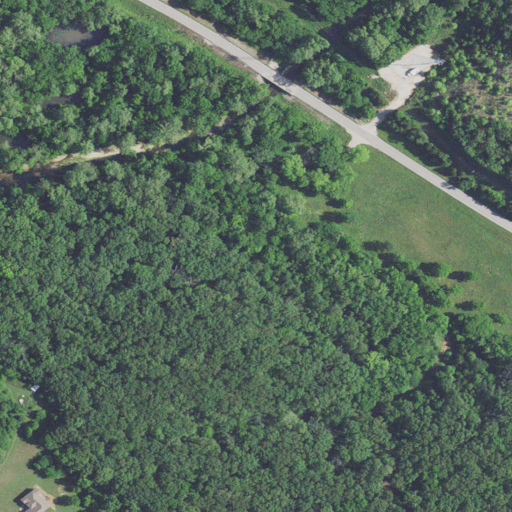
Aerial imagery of valley in Missouri named Dry Hollow containing deciduous forest, woody wetlands, low intensity development, pasture, open development, grassland, medium intensity development, and barren land